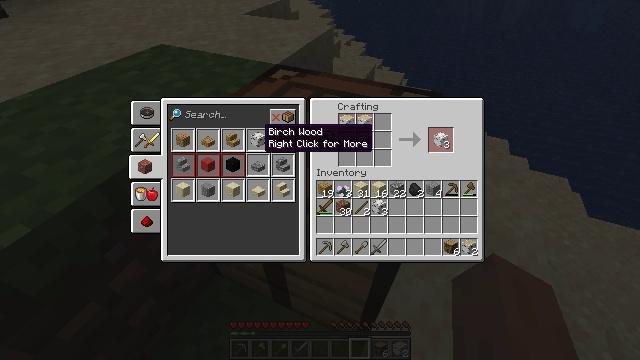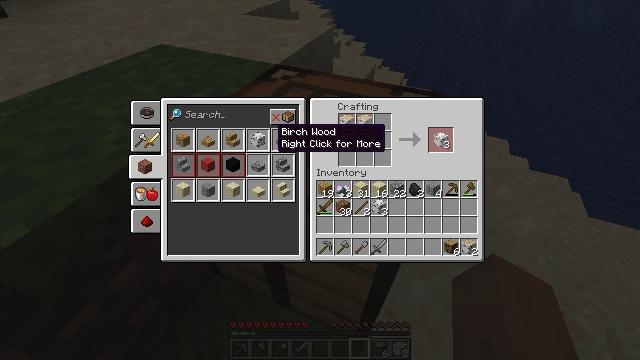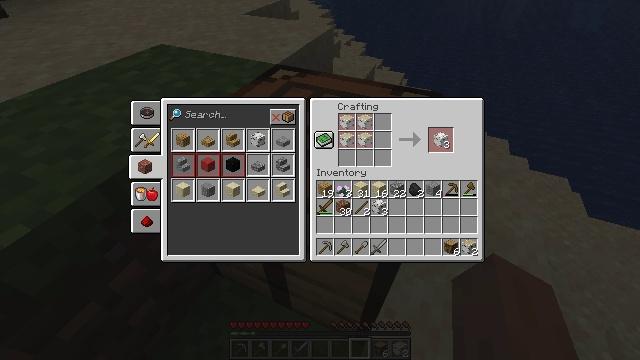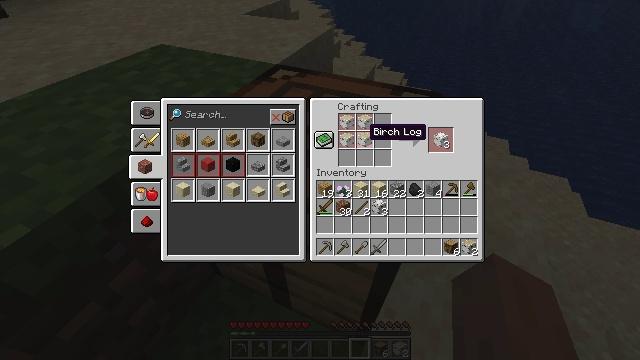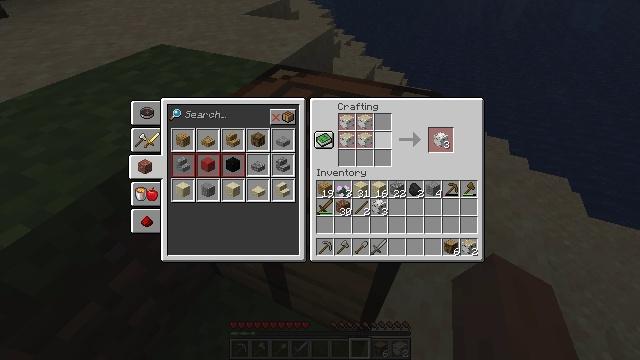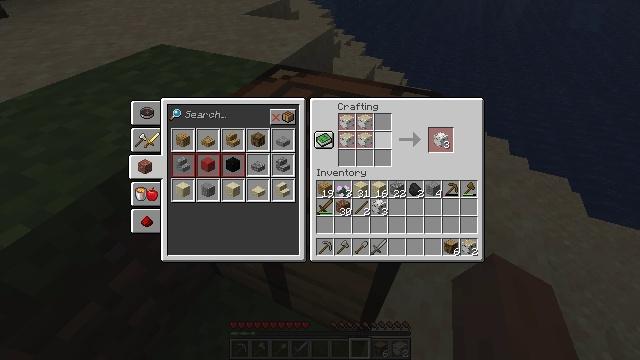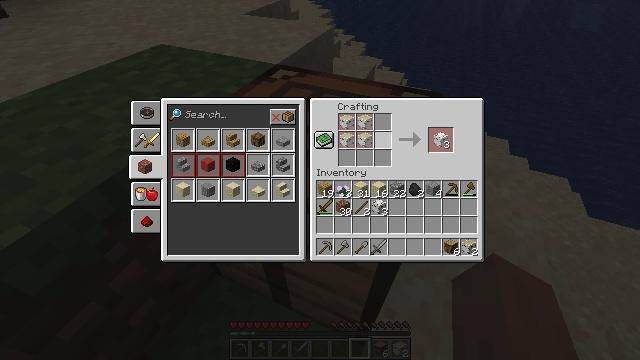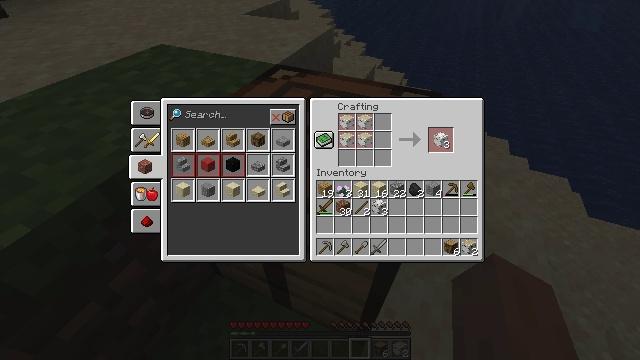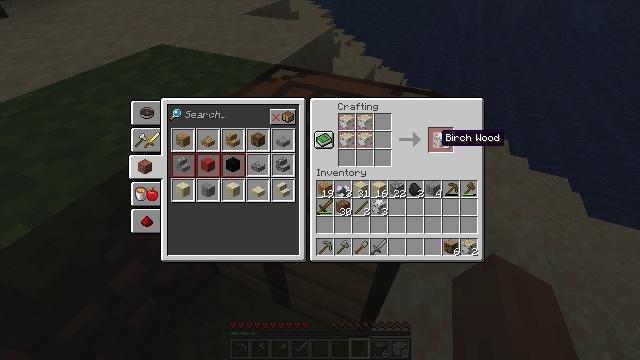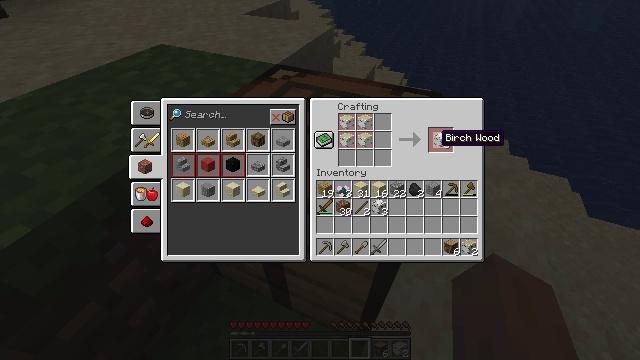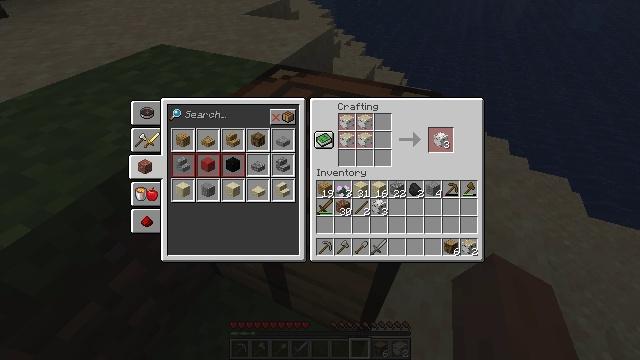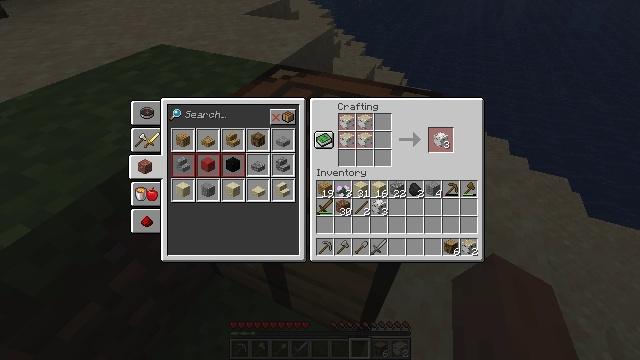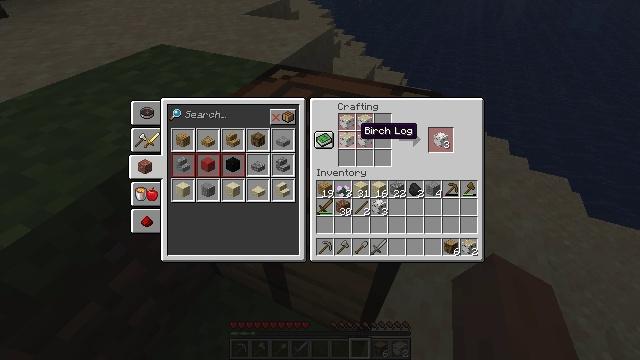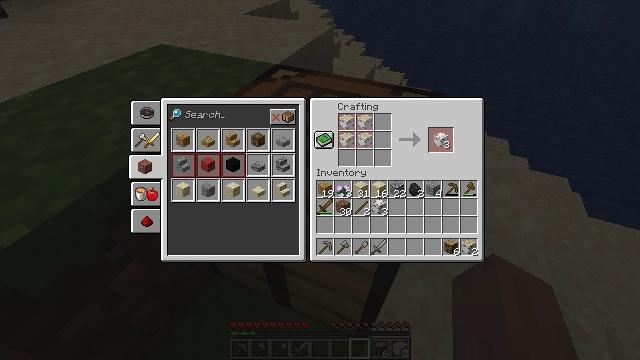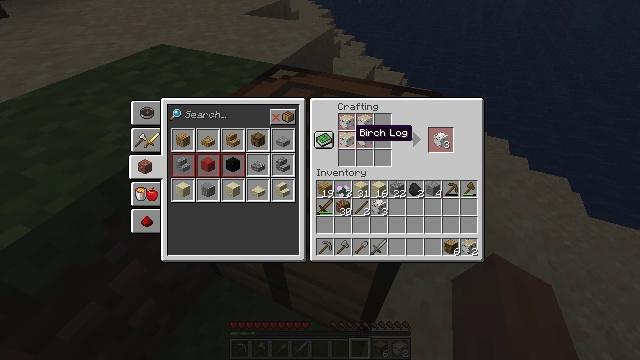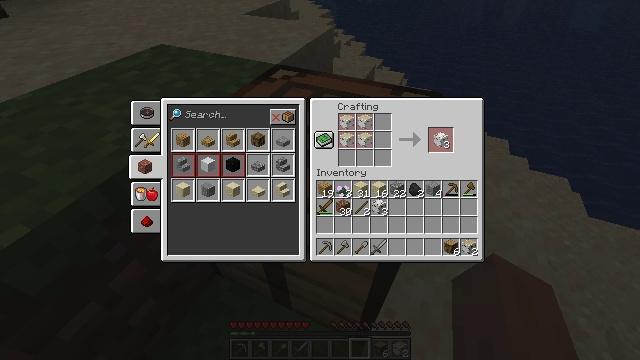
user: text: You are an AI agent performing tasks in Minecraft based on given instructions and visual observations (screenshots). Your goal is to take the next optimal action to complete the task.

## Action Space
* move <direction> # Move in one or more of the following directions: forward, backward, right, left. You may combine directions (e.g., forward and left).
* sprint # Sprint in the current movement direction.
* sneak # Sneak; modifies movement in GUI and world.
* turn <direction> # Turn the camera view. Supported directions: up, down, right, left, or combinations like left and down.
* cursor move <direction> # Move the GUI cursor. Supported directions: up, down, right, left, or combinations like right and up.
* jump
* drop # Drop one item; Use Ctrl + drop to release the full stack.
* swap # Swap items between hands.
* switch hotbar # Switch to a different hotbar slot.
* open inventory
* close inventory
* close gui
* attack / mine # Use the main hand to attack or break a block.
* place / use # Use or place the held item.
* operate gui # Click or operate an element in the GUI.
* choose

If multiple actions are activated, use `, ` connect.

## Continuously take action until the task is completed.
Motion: motion action
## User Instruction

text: Left click on the crafting table
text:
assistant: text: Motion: cursor move right
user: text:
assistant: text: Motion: cursor move right
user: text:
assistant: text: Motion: cursor move right
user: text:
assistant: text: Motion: cursor move right
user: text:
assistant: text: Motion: no_op
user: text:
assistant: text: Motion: no_op
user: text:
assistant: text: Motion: cursor move right
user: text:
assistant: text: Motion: cursor move right
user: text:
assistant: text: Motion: no_op
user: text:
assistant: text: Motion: no_op
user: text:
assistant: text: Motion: cursor move left
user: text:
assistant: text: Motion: cursor move left
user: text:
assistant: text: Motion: cursor move left
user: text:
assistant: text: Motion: cursor move right
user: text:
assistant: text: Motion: cursor move right
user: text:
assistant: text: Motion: cursor move right
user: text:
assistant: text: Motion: no_op
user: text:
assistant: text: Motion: no_op
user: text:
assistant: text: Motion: cursor move right
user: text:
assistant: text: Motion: cursor move right
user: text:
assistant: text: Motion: no_op
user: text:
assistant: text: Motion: no_op
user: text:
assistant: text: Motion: operate gui
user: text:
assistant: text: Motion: operate gui
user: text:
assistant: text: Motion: no_op
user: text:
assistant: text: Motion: no_op
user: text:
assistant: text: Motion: operate gui
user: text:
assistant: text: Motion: operate gui
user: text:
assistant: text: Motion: operate gui
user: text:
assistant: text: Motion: no_op